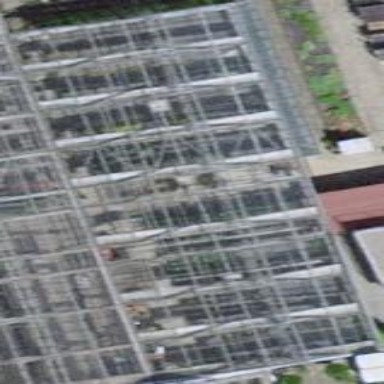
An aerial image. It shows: Area dedicated to greenhouse horticulture.